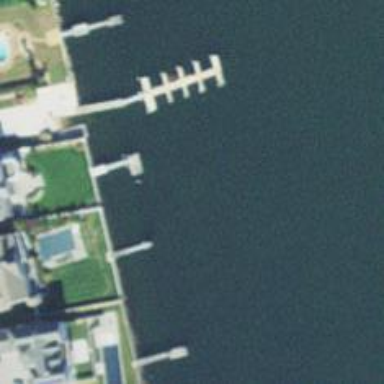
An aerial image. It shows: Man-made pier.